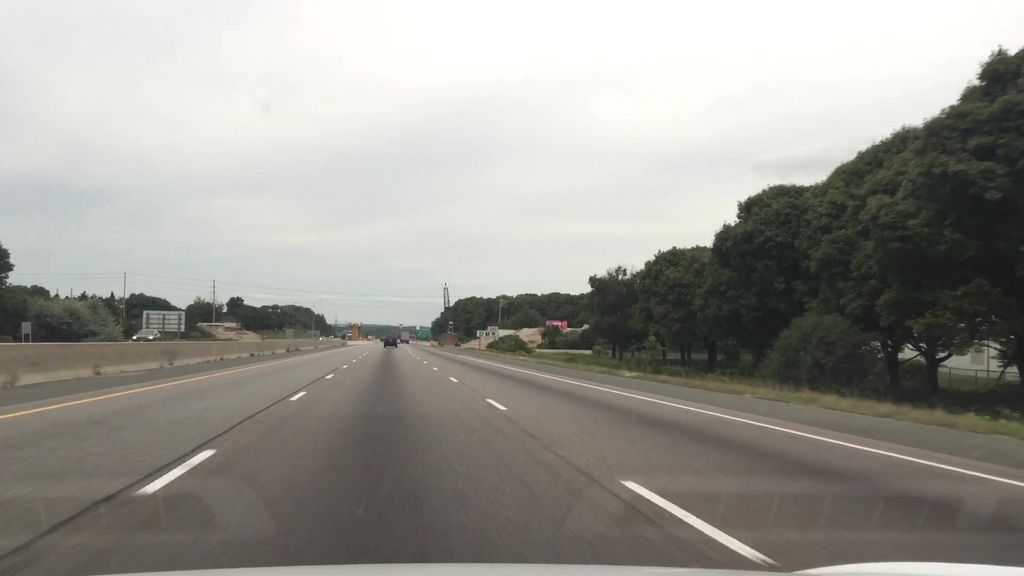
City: kitchener-waterloo